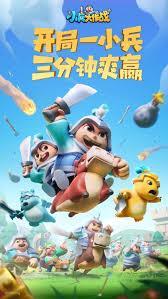
Label: nailong